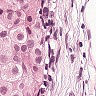
Metastatic tissue present: yes